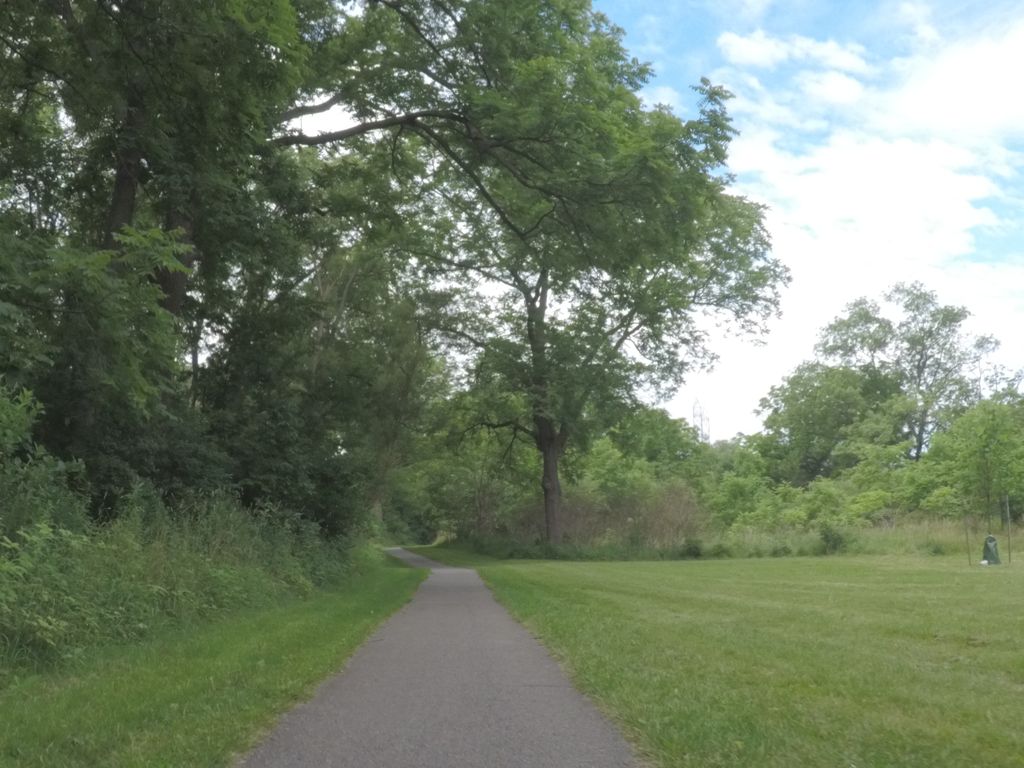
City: toronto